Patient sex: M
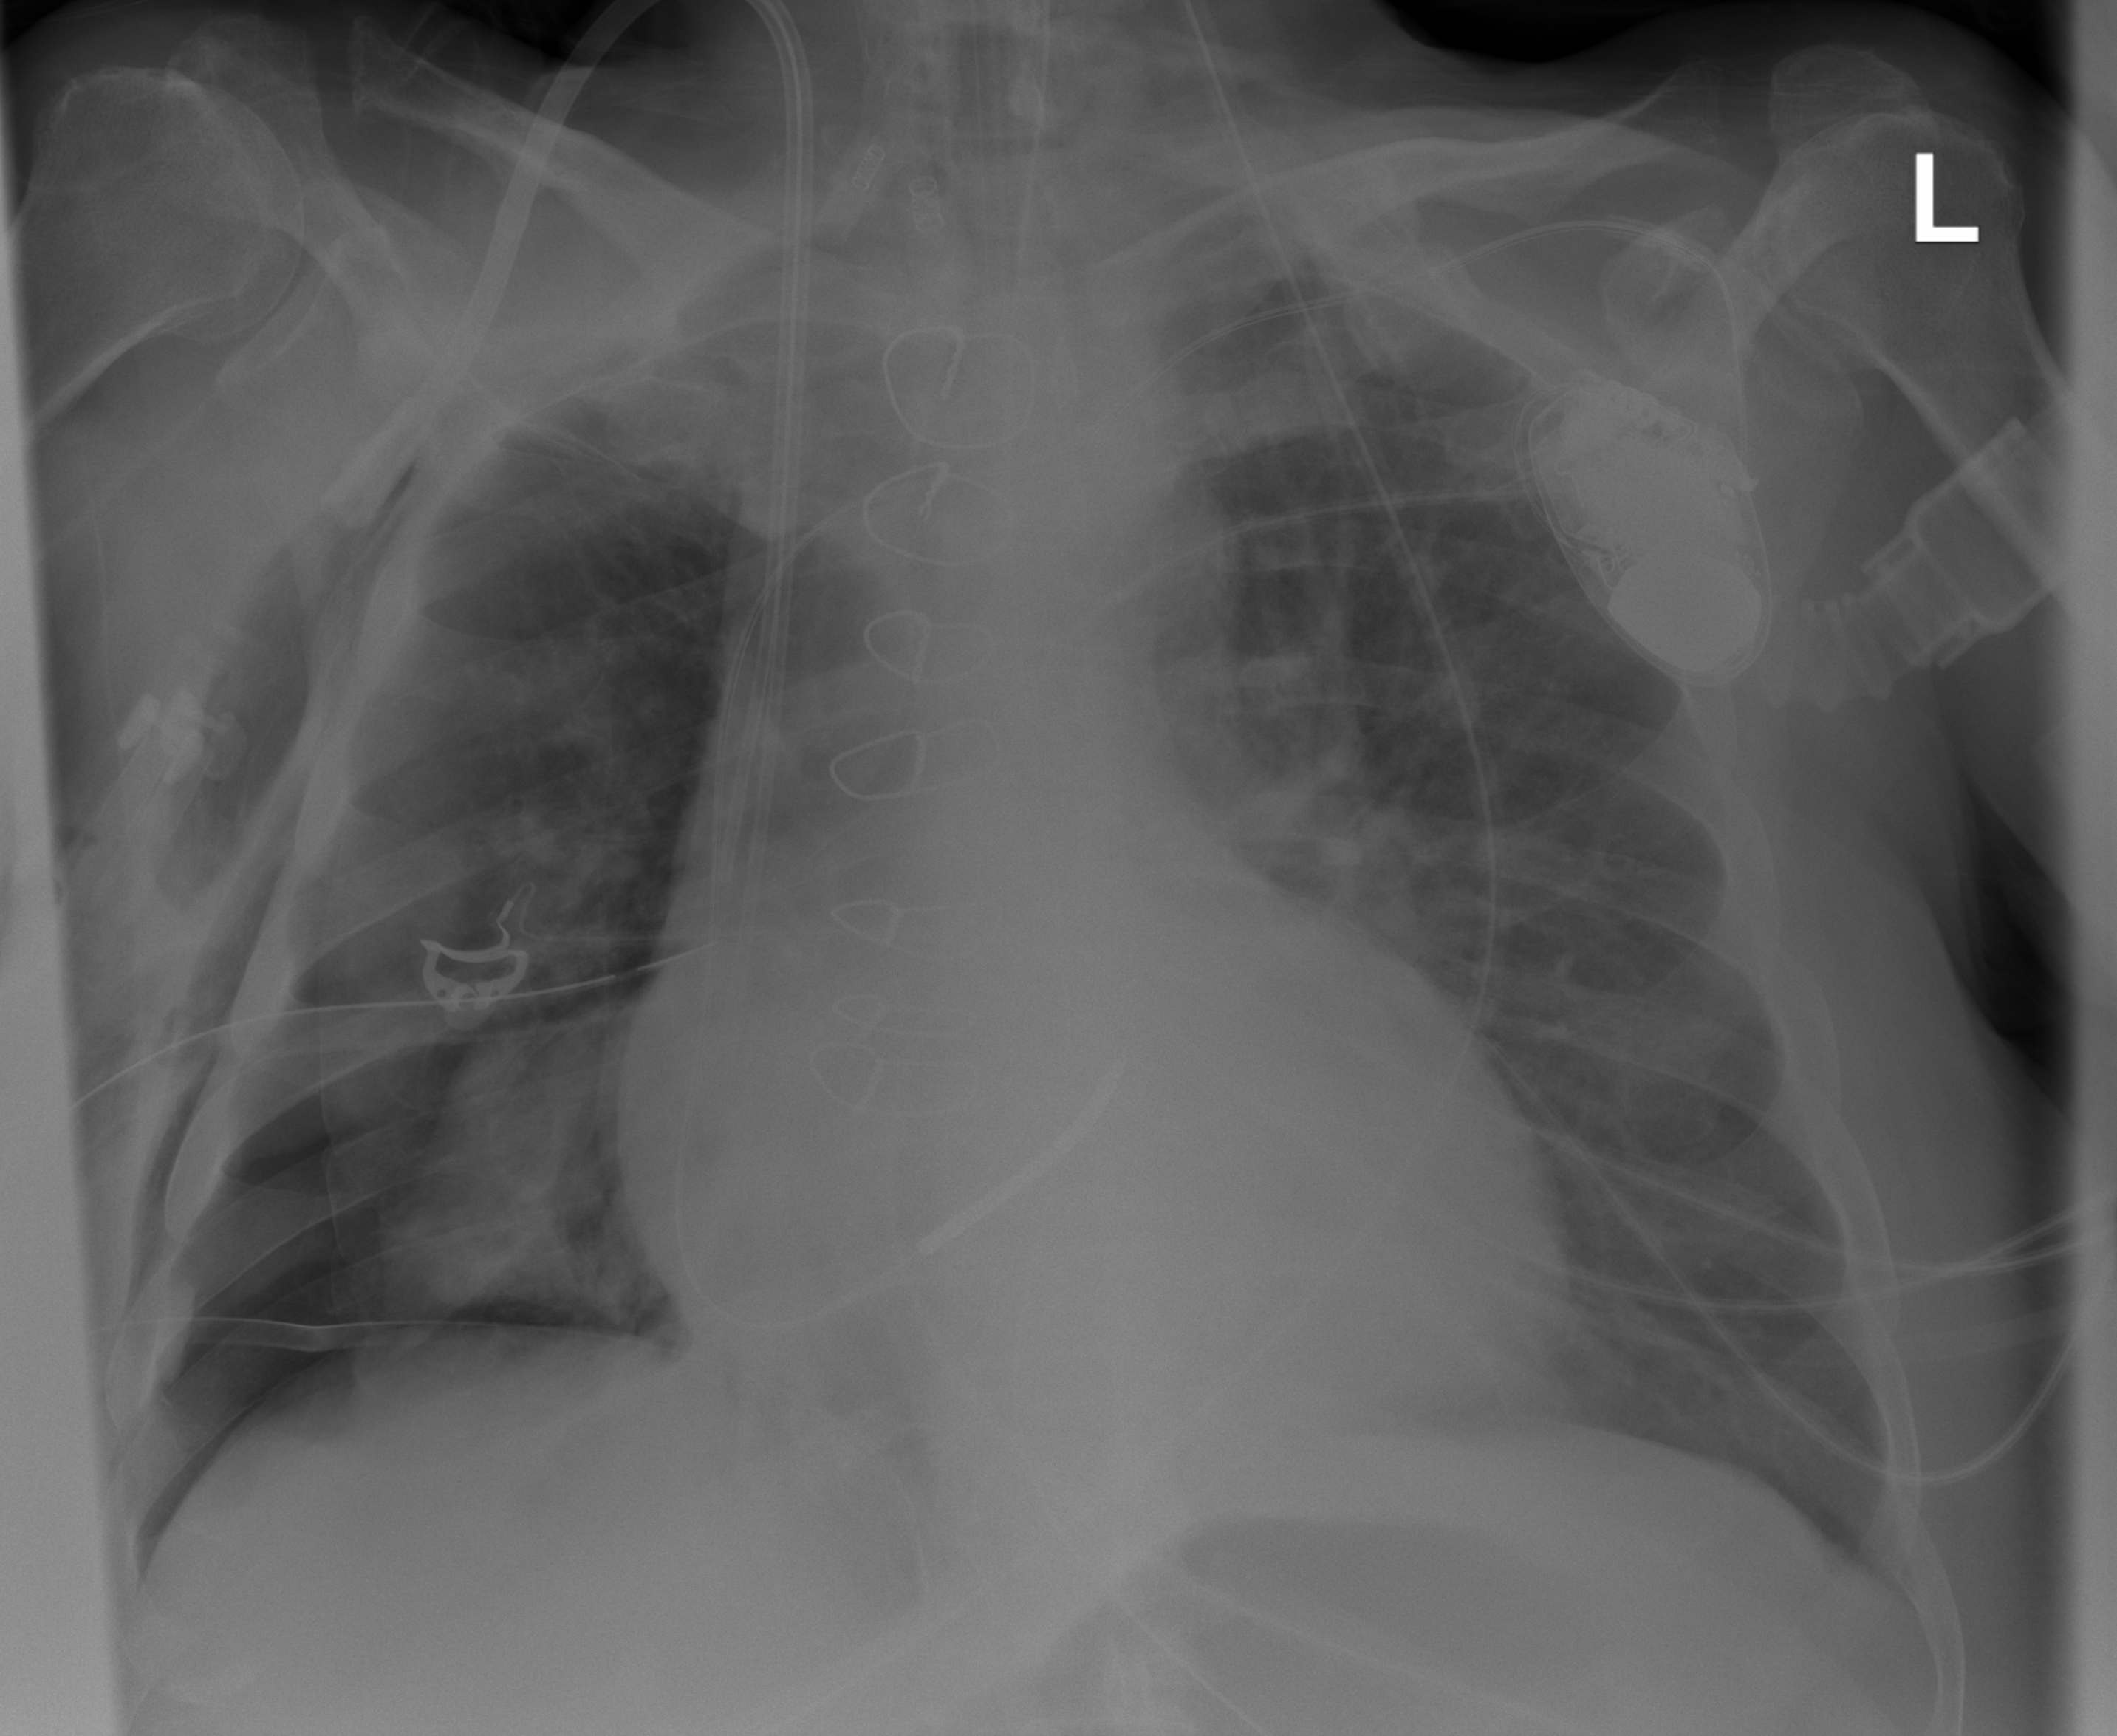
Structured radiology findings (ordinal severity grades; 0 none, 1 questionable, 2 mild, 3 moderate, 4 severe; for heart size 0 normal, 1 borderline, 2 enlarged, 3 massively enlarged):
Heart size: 2
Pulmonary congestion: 2
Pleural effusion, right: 0
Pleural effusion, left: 0
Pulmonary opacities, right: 0
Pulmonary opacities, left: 0
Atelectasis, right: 2
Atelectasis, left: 0